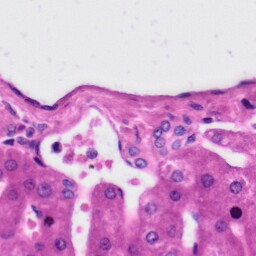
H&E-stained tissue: Liver